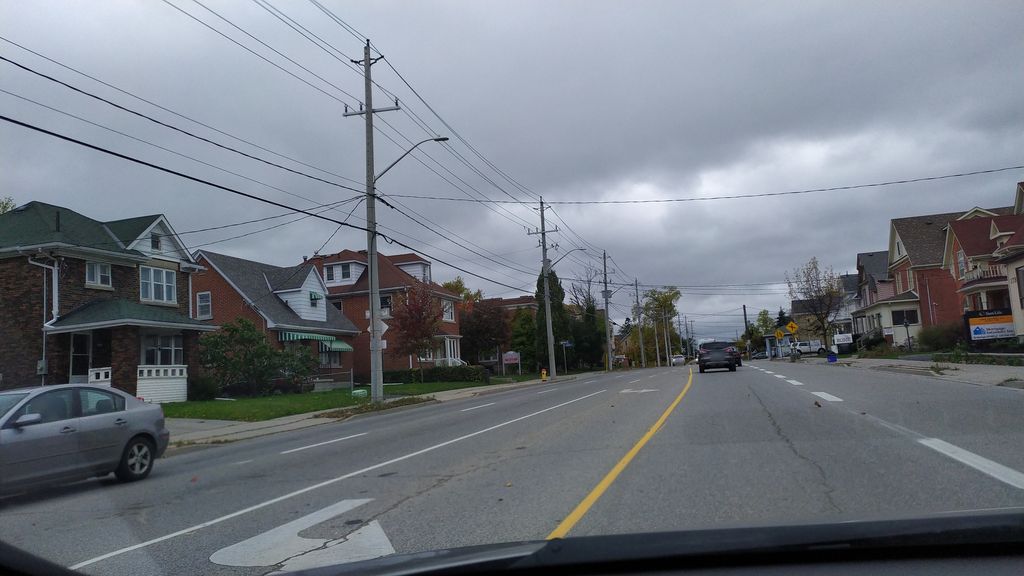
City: kitchener-waterloo